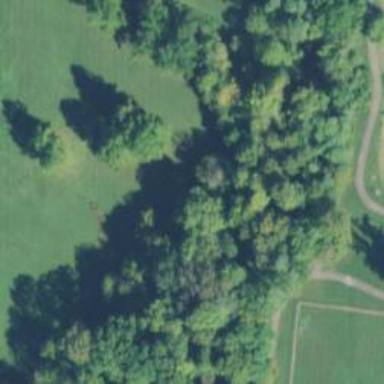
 perfect for leisurely sports activities."